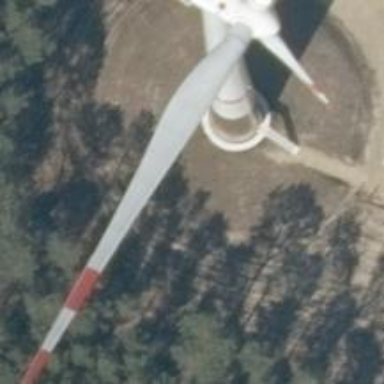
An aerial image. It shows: Wind turbine power generator.